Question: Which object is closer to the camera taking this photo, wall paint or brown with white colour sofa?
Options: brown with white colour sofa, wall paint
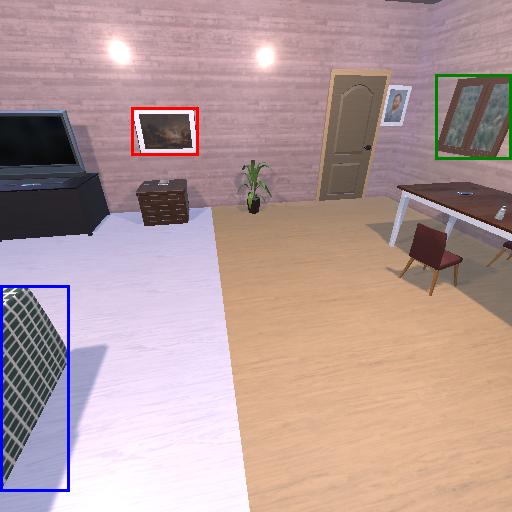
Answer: brown with white colour sofa